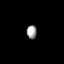
Tissue: prostate
Cell type: T cells
Senescence score: 0.3529
Nuclear area (px): 131
Mean DAPI intensity: 162.076